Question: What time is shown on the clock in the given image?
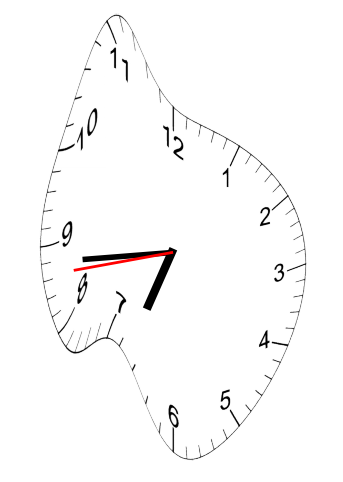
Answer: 06:43:43